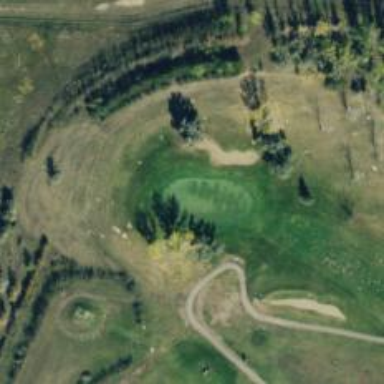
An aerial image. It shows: View of golf hole.